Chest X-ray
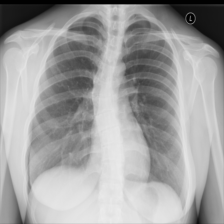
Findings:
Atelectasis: negative
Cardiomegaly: negative
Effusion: negative
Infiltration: negative
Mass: negative
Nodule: negative
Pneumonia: negative
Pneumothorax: negative
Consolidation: negative
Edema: negative
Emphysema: negative
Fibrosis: negative
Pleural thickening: negative
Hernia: negative